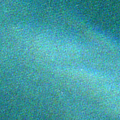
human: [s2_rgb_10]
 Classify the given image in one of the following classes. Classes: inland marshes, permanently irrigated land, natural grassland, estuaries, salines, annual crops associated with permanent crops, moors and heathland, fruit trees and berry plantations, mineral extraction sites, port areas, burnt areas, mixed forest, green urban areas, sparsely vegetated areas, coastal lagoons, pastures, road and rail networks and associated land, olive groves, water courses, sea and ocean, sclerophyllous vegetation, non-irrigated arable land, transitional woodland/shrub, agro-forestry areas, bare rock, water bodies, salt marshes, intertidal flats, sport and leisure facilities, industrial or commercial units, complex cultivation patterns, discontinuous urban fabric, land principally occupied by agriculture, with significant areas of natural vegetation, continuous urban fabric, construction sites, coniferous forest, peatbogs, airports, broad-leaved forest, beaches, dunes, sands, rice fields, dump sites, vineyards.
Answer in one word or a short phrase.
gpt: sea and ocean